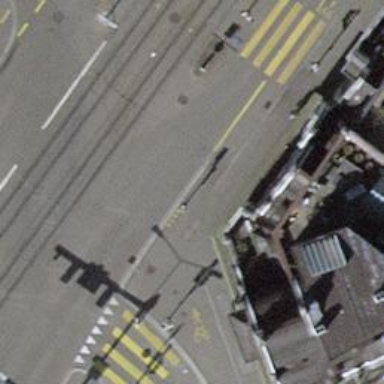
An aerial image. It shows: Road with traffic signals.